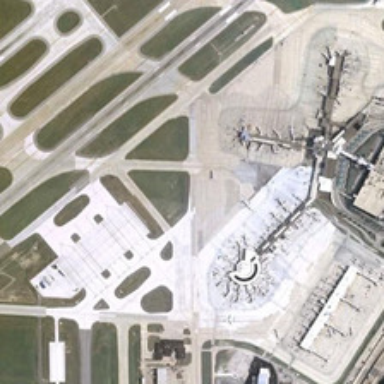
The parking apron next to weblike runways with grassy fields has several planes and a star like building standing on it .